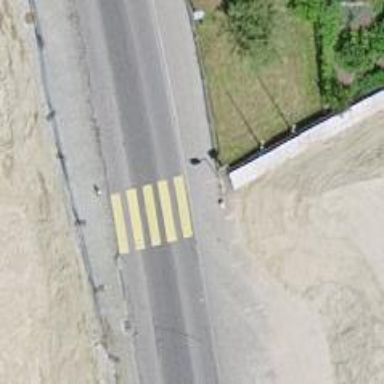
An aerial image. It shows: Marked zebra crossing on the road.